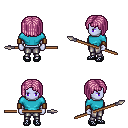
a pixel art fantasy rpg character, female body template, dark elf, purple skin, teal long-sleeve shirt, metal pants, pink pageboy hairstyle, leather bracers, ghillies, spear, four views (front, back, left, right), 2x2 character sprite sheet, small pixel art, hard edges, no anti-aliasing